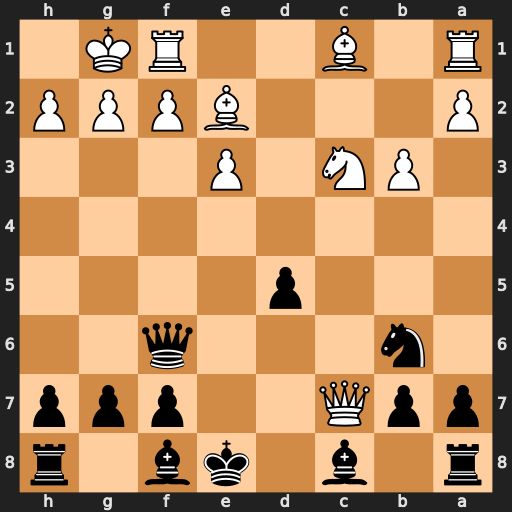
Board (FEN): r1b1kb1r/ppQ2ppp/1n3q2/3p4/8/1PN1P3/P3BPPP/R1B2RK1
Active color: b
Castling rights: kq
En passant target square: -
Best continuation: Bd6 Qxd6 Qxd6